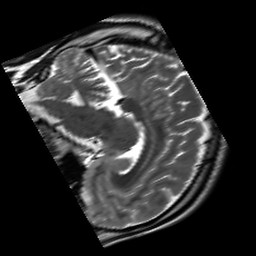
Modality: T2w
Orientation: sagittal
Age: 20
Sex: male
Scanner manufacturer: siemens
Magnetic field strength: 3 T
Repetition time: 7 s
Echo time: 0.09 s